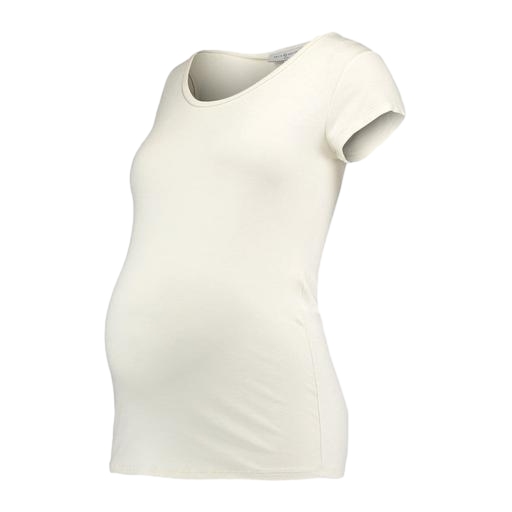
white diane maternity top, multicolor maternity ivory longline, cream t-shirt, white background